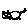
Label: cat